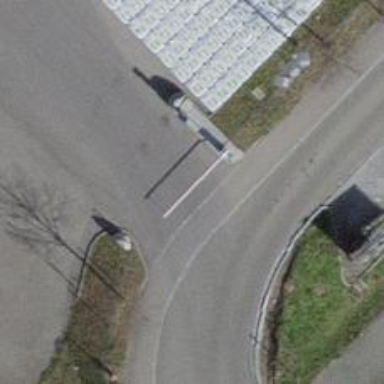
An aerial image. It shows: Lift gate barrier.